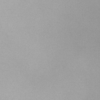
Label: dusty